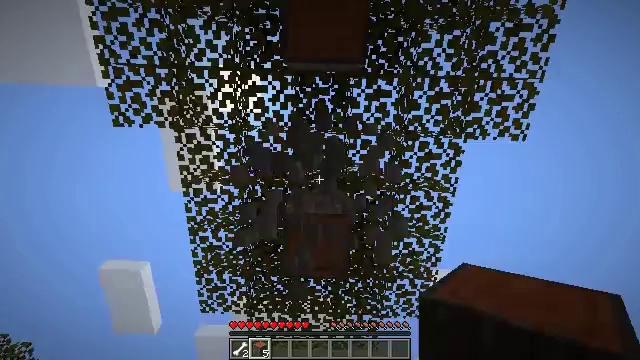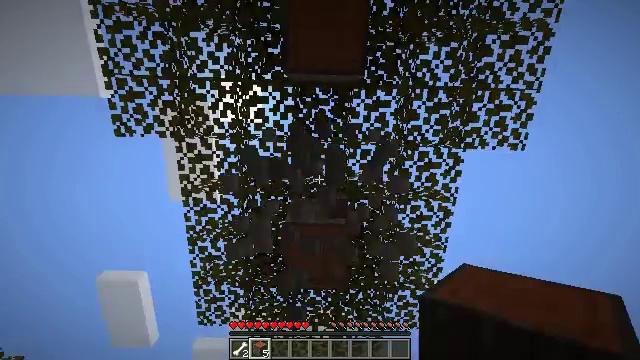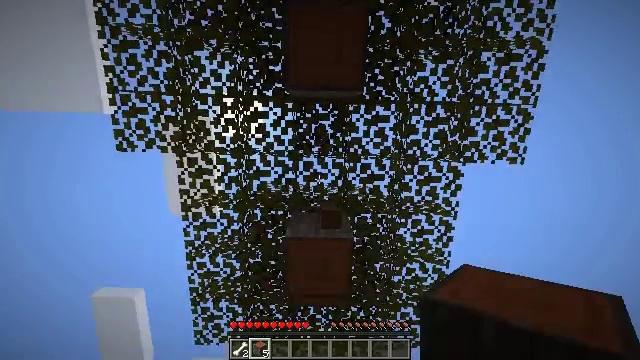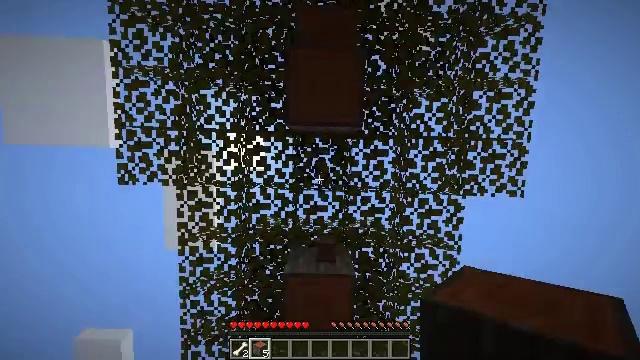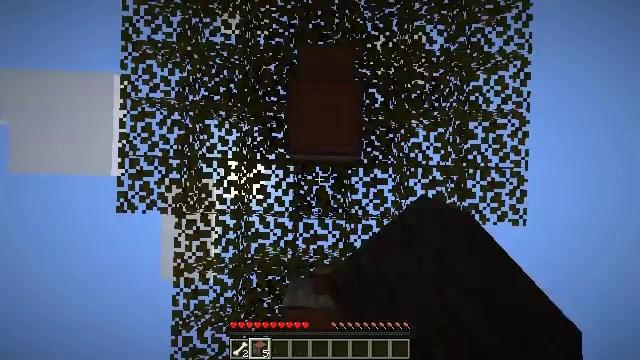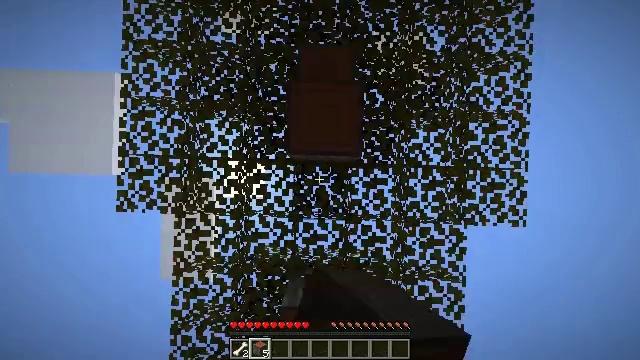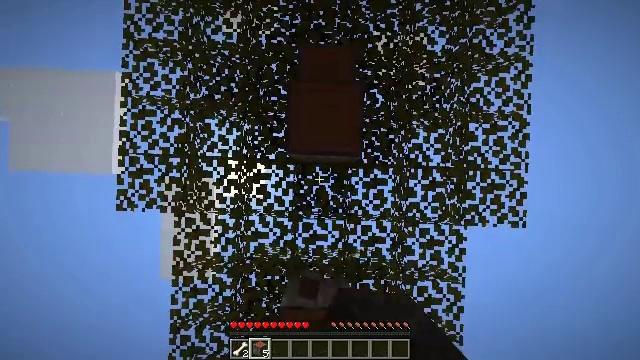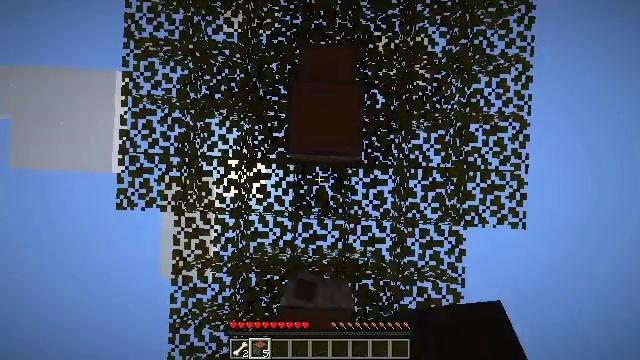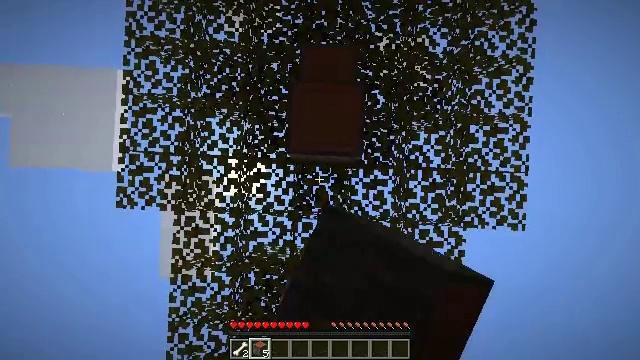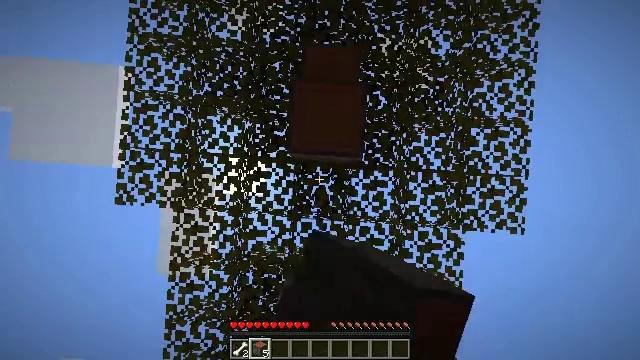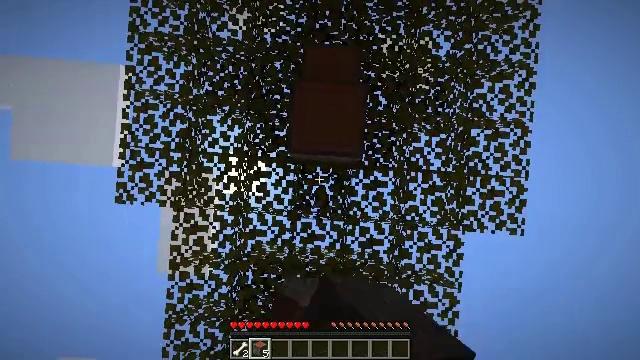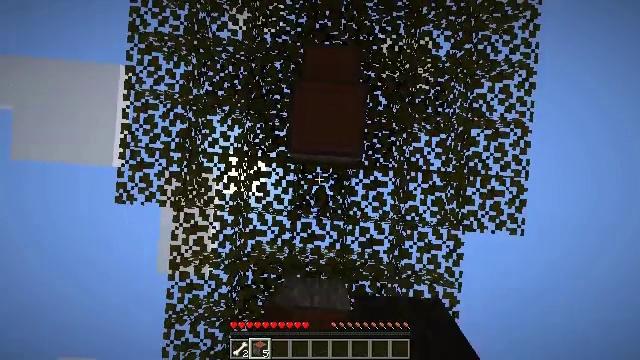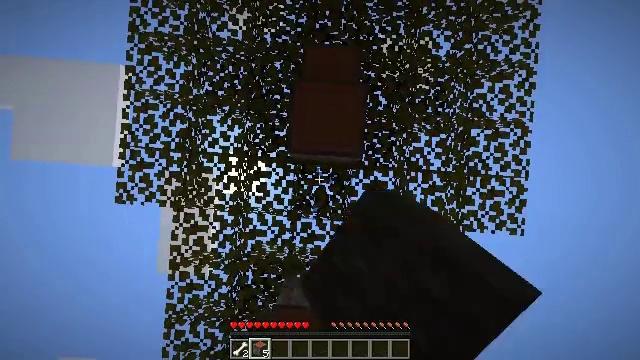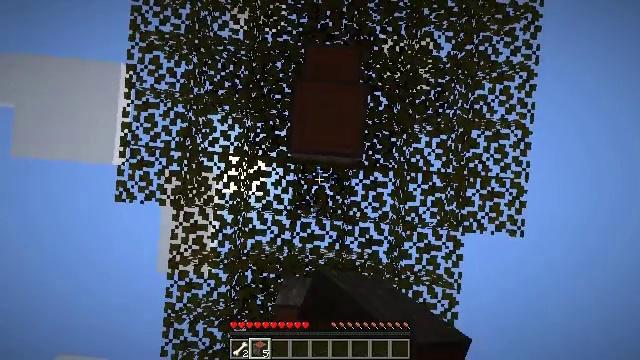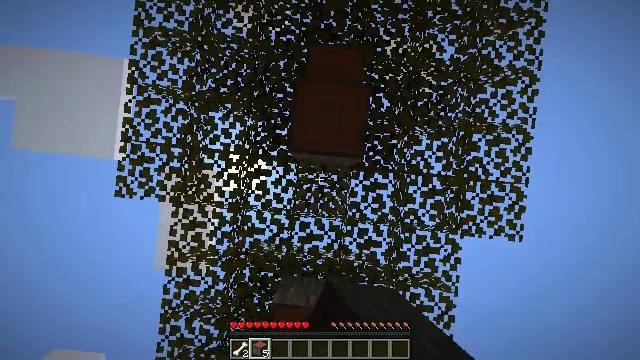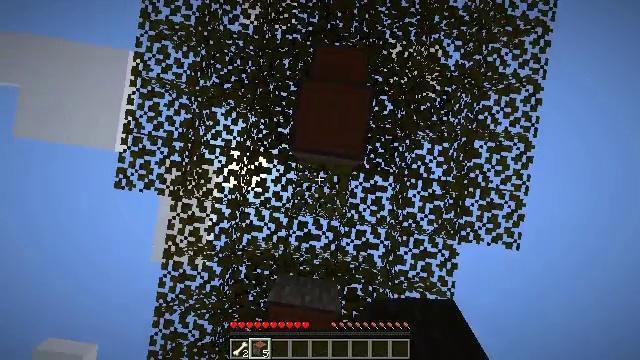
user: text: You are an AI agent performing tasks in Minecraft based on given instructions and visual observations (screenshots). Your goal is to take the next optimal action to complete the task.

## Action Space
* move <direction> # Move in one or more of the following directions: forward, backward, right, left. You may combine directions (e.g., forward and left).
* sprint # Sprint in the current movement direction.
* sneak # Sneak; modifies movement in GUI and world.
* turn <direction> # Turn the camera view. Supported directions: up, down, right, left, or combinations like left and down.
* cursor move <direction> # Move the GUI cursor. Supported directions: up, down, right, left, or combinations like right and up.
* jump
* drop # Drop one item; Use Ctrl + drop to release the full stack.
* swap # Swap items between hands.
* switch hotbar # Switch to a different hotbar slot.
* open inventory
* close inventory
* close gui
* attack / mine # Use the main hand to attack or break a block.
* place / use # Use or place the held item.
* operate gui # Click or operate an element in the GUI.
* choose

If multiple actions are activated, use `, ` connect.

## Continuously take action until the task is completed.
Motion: motion action
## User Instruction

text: Harvest acacia leaves with your hand or a tool.
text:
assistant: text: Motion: turn up, attack / mine
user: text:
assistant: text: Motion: turn up, attack / mine
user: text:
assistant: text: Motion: turn up, attack / mine
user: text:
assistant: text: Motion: turn up, attack / mine
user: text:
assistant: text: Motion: turn up, attack / mine
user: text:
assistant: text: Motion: turn up, attack / mine
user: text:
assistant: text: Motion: turn up, attack / mine
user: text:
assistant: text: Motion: attack / mine
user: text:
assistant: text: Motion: turn right, attack / mine
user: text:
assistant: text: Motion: attack / mine
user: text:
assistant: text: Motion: attack / mine
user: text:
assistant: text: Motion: attack / mine
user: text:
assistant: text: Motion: turn up, attack / mine
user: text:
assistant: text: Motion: turn right and up, attack / mine
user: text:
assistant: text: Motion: turn right and up, attack / mine
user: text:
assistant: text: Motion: turn right and up, attack / mine
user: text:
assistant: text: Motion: turn right and up, attack / mine
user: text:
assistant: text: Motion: turn right and up, attack / mine
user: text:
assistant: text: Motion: turn right, attack / mine
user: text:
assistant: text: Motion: attack / mine